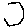
Label: hexagon